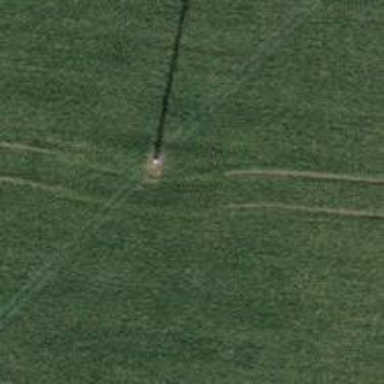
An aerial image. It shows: Minor power line.